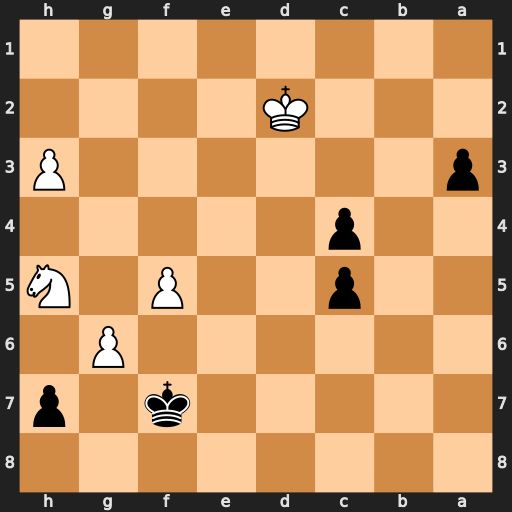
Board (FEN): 8/5k1p/6P1/2p2P1N/2p5/p6P/3K4/8
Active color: b
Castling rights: -
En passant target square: -
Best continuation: hxg6 fxg6+ Kxg6 Nf4+ Kg5